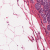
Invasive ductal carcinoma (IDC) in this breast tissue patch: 0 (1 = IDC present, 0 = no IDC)